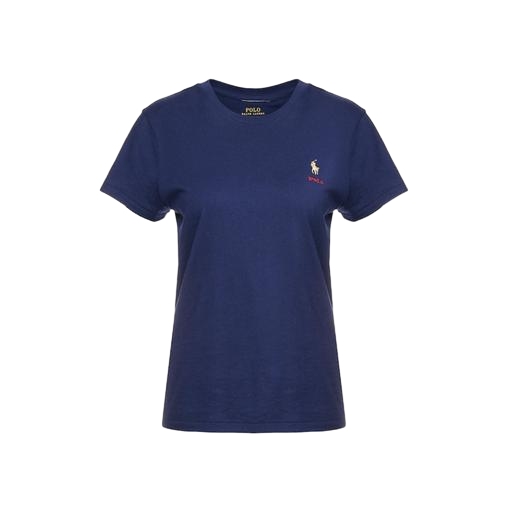
blue skinny-fit stretch polo shirt, blue round neck t-shirt, regular t-shirt, white background